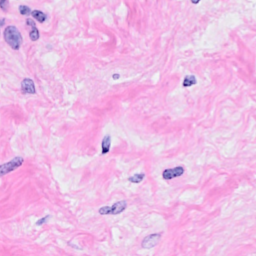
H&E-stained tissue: Breast